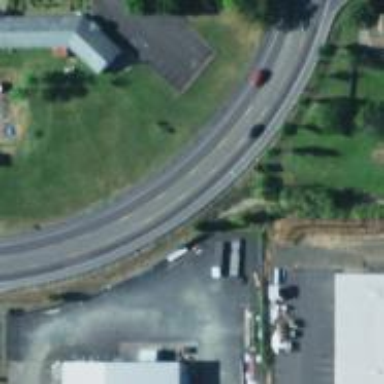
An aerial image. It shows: Asphalt road classified as trunk highway.